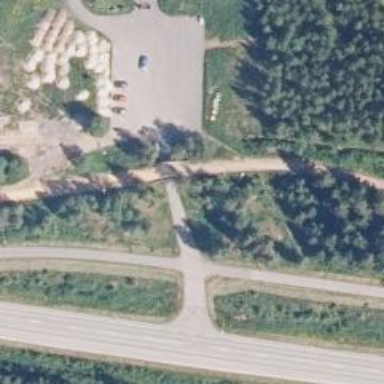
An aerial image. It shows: Track path with Nordic ski bridge.